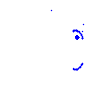
Particle: electron